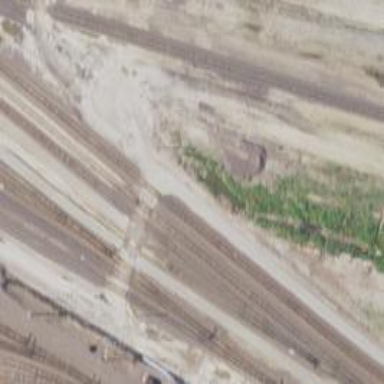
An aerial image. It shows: Level crossing along the railway.